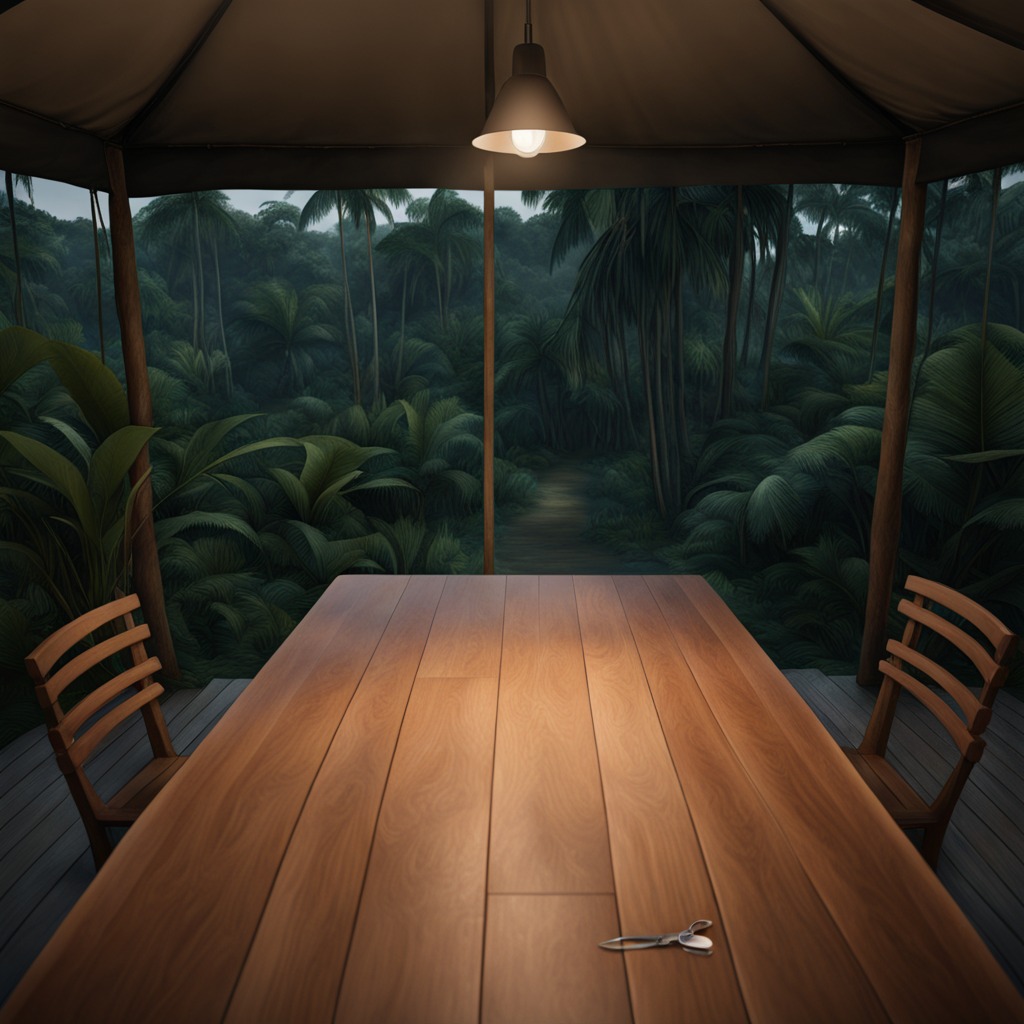
A scissor is lying on the wooden table.